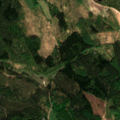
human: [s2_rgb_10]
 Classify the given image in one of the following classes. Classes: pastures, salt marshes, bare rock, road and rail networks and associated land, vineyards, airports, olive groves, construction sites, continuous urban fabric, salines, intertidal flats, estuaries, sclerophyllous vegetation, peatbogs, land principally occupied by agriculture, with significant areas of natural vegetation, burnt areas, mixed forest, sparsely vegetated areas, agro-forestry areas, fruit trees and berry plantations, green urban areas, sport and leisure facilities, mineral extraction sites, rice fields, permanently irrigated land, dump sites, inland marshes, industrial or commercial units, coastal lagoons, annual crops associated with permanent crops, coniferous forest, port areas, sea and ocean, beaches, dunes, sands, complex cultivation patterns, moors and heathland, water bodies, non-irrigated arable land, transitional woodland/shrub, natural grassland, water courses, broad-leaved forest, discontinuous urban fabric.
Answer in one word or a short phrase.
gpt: land principally occupied by agriculture, with significant areas of natural vegetation, mixed forest, transitional woodland/shrub